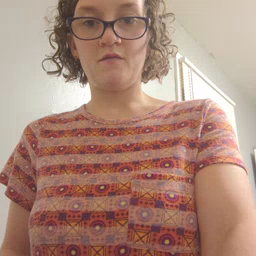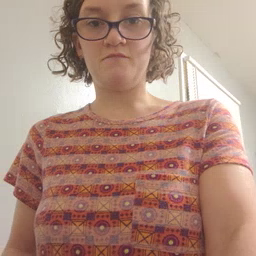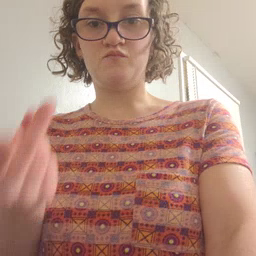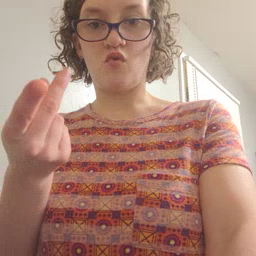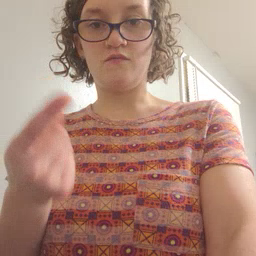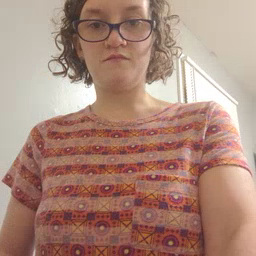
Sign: dog